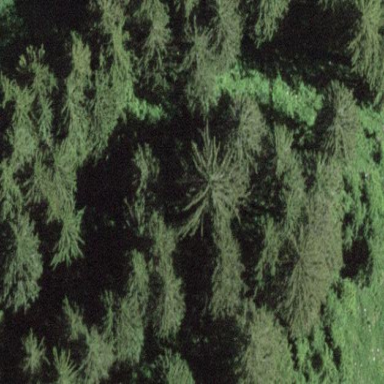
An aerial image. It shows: Forest area.